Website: home-depot
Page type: review-order
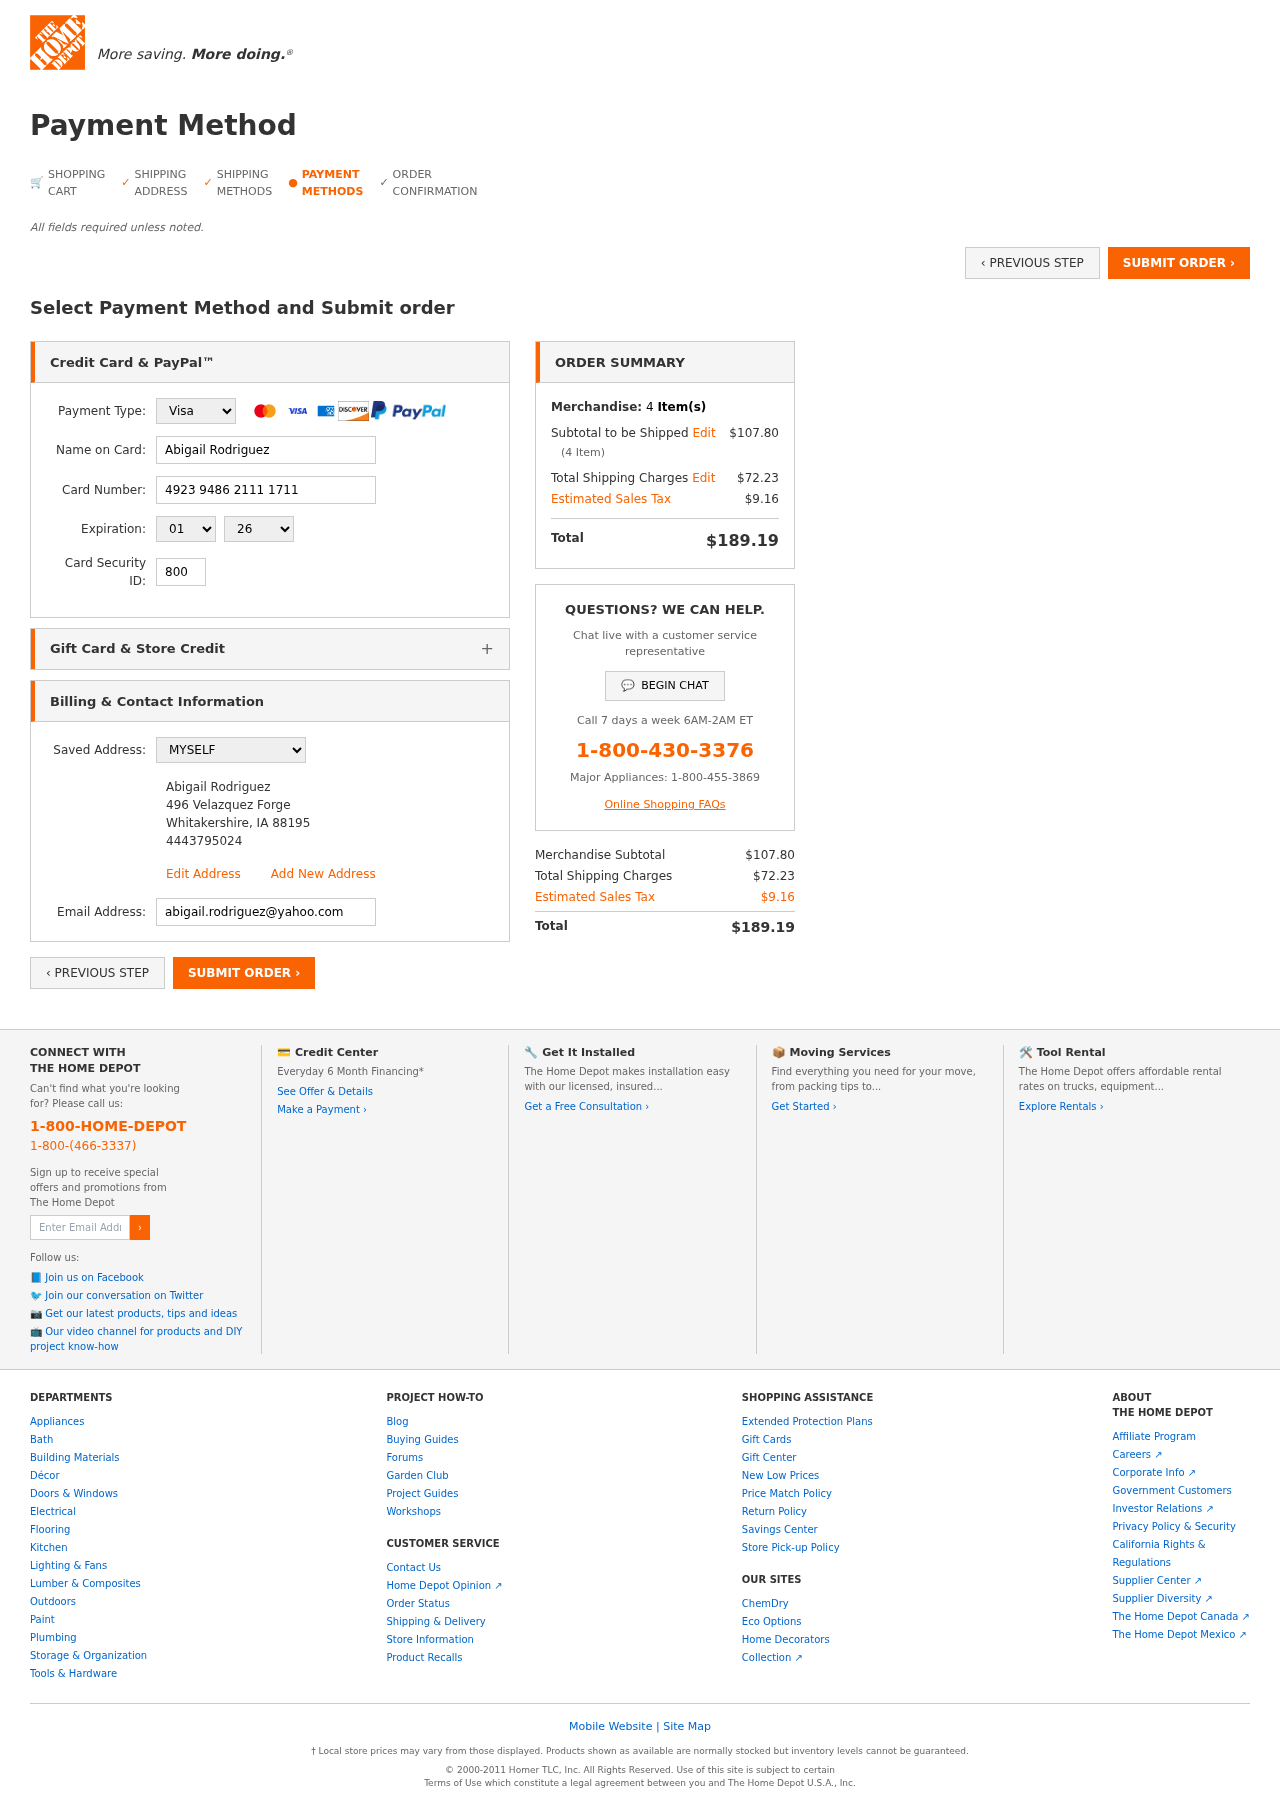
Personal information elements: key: PII_CARD_CVV
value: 800
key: PII_CARD_EXPIRY_MONTH
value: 01
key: PII_CARD_EXPIRY_YEAR
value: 26
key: PII_CARD_NUMBER
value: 4923 9486 2111 1711
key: PII_CARD_TYPE
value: Visa
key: PII_EMAIL
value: abigail.rodriguez@yahoo.com
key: PII_FULLNAME
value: Abigail Rodriguez
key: PII_FULLNAME2
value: Abigail Rodriguez
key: PII_STREET
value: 496 Velazquez Forge
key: PII_CITY2
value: Whitakershire
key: PII_STATE_ABBR2
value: IA
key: PII_POSTCODE
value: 88195
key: PII_POSTCODE_FULL
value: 88195
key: PII_POSTCODE_NUMERIC
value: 88195
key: PII_PHONE2
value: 4443795024
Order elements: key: ORDER_NUM_ITEMS
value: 4
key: ORDER_SUBTOTAL
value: $107.80
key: ORDER_NUM_ITEMS2
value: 4
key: ORDER_SHIPPING_COST
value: $72.23
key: ORDER_TAX
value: $9.16
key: ORDER_TOTAL
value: $189.19
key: ORDER_SUBTOTAL2
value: $107.80
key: ORDER_SHIPPING_COST2
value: $72.23
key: ORDER_TAX2
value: $9.16
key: ORDER_TOTAL2
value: $189.19